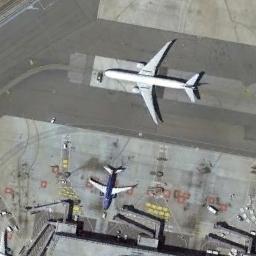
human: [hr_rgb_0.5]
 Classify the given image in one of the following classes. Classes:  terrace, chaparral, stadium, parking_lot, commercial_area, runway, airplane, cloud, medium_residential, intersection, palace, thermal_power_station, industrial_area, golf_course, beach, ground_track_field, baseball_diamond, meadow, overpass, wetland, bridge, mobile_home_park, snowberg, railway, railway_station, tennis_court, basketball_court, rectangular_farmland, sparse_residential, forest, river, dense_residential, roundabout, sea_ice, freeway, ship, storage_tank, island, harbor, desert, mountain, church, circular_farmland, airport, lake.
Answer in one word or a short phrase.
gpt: airplane